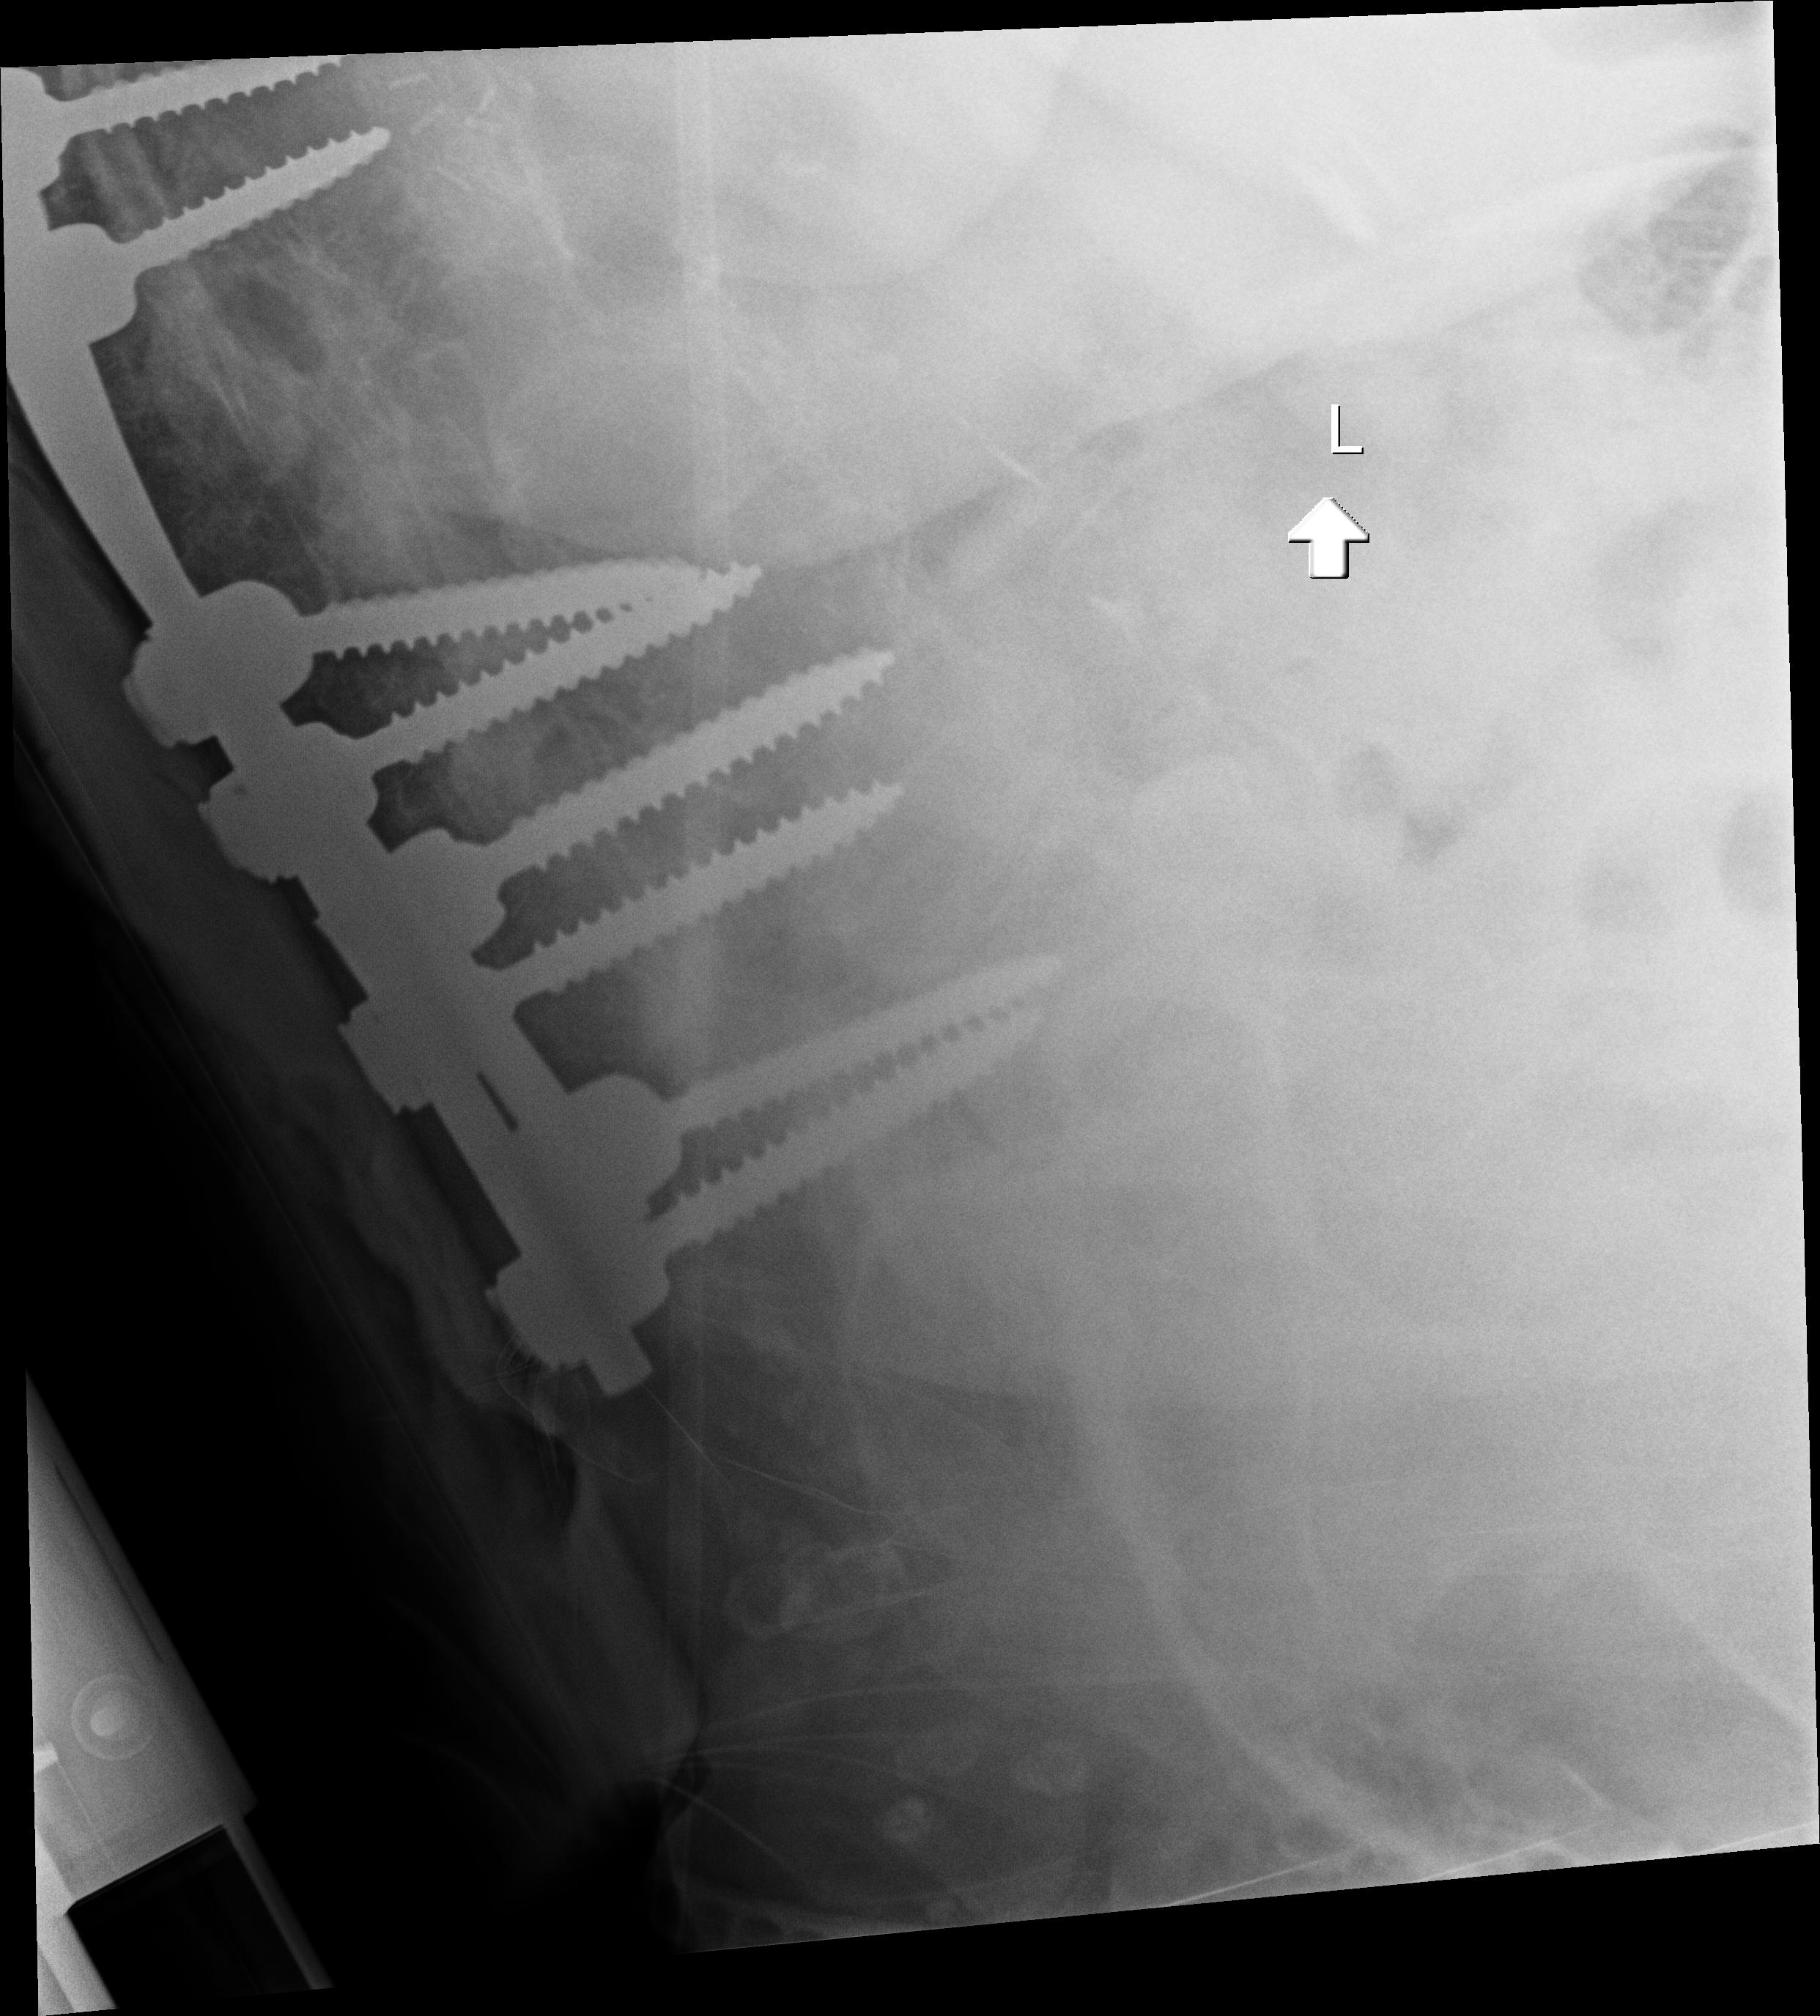
View: LATERAL
Implant manufacturer: medtronic solera